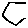
Label: hexagon